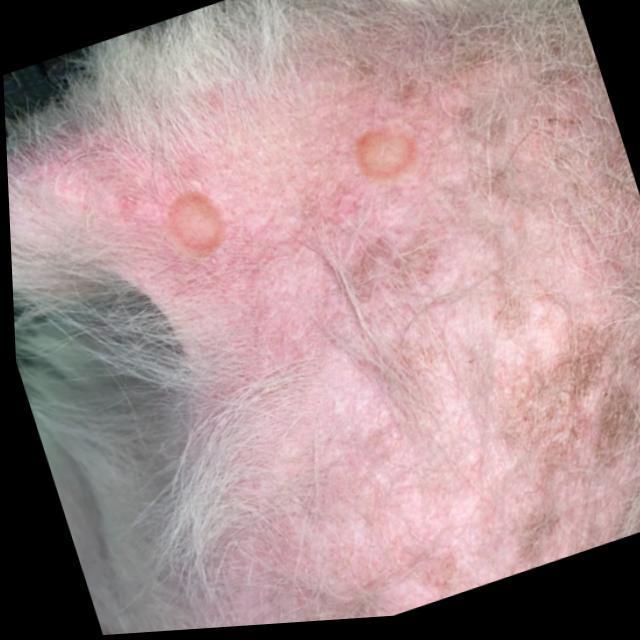
Canine ringworm (Dermatophytosis) — fungal infection caused by Microsporum or Trichophyton. Presents with circular alopecia, scaling, crusting, and broken hairs.